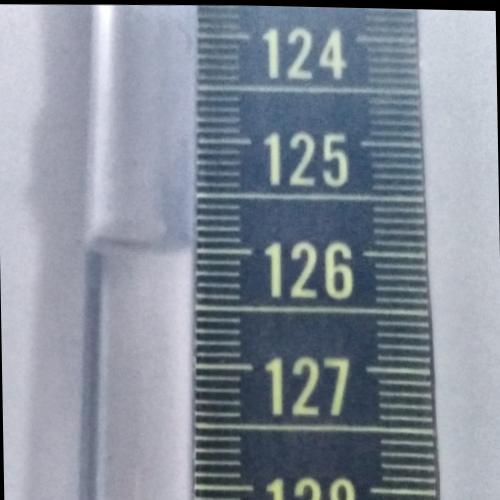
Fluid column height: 126.0 cm